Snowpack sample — Snodgrass Mountain, Crested Butte, Colorado (2/4/25, 12:06 PM MST)
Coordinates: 38.923, -106.968
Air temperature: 35 °F
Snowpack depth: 80 cm
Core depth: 80 cm
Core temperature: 32 °F
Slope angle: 14°, slope face: 78°
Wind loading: low
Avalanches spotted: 0
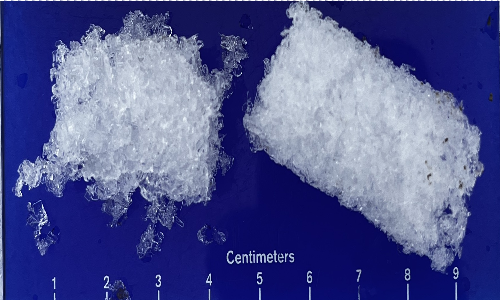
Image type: core
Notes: No avalanches nearby, unusually warm weather for the last month reported by residents, Collected 25 yards from treeline